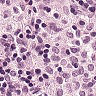
Metastatic tissue present: no